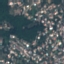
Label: Residential